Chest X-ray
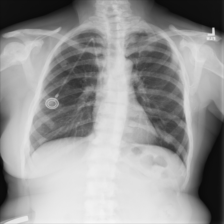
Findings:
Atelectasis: negative
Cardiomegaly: negative
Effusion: negative
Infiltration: negative
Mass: negative
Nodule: negative
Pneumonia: negative
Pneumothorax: negative
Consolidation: negative
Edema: negative
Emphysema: negative
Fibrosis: negative
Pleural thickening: negative
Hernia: negative